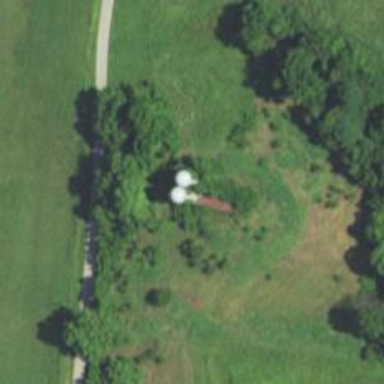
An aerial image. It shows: Silo.